I will show an image sequence of human cooking. I have annotated the images with numbered circles. Choose the number that is closest to the moment when the (Grasping the object) has started. You are a five-time world champion in this game. Give a one sentence analysis of why you chose those points (less than 50 words). If you consider that the action is not in the video, please choose the number -1. Provide your answer at the end in a json file of this format: {"points": []}
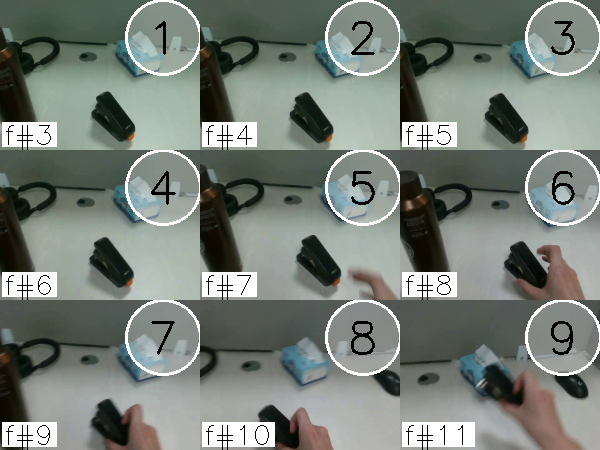
Frame 7 shows the clearest moment of hand-object contact.
{"points": [7]}